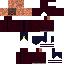
A male skeleton skin with dark skin, wearing brown helmet dressed in a red robe top and red pants, featuring a closed mouth.